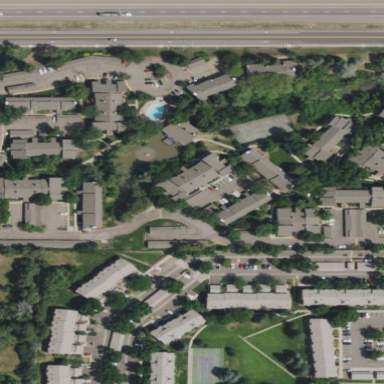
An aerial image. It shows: Condominium in residential area.